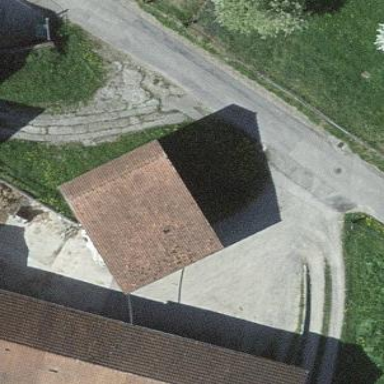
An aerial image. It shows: Barn.